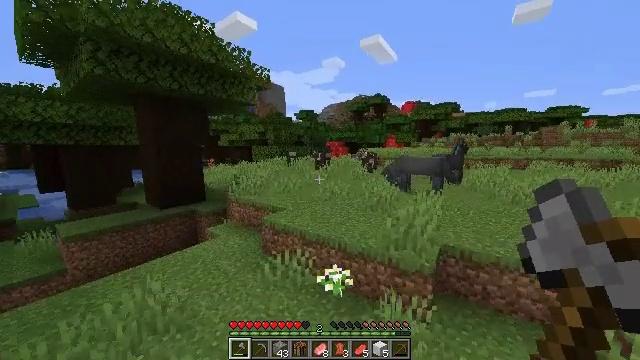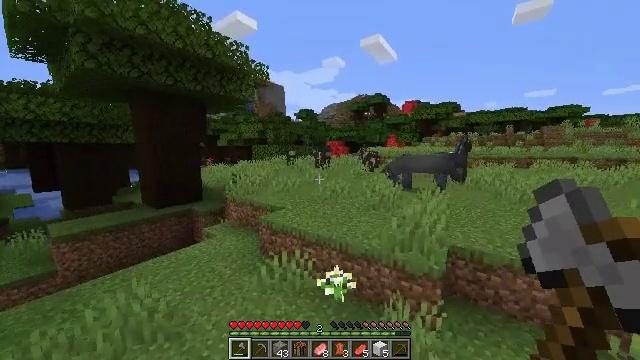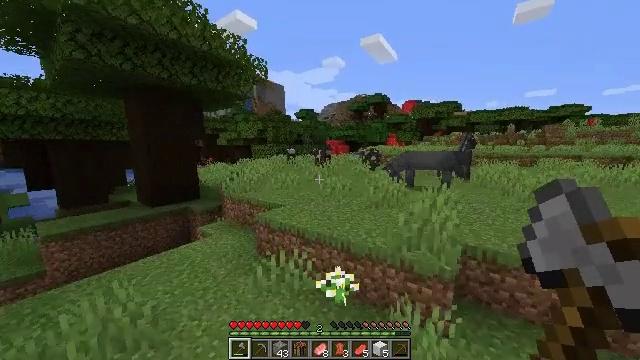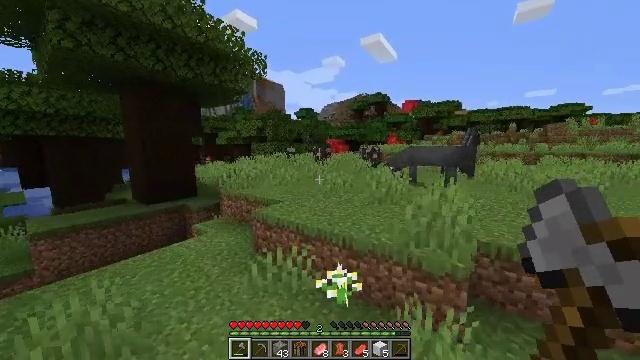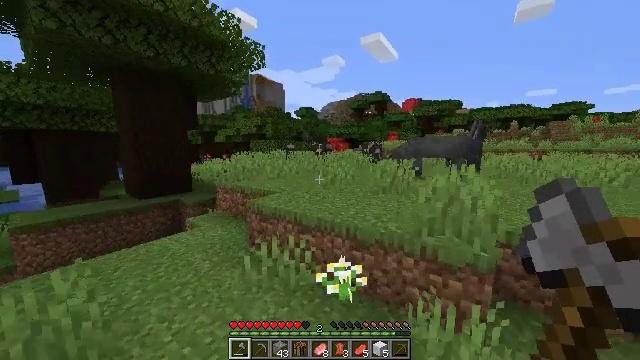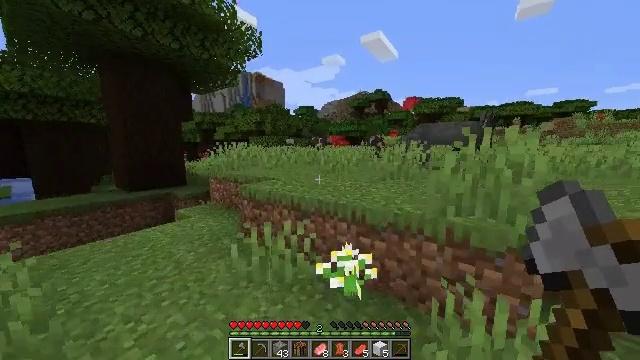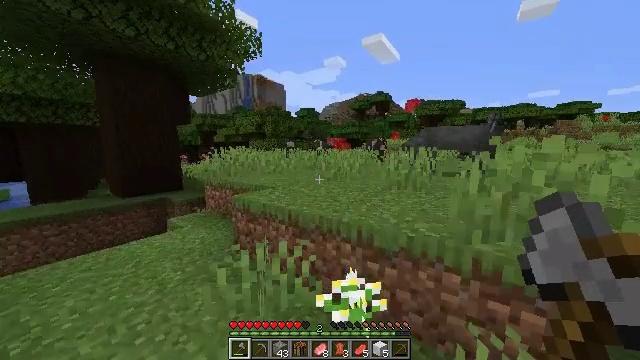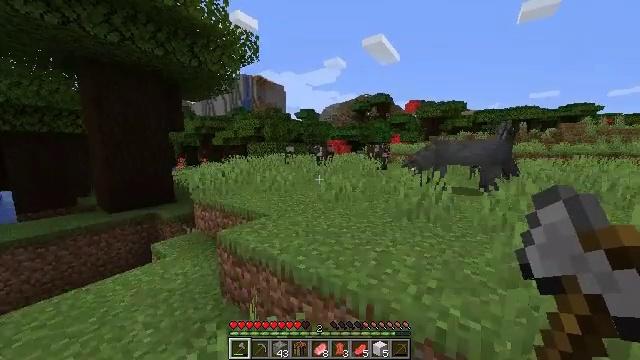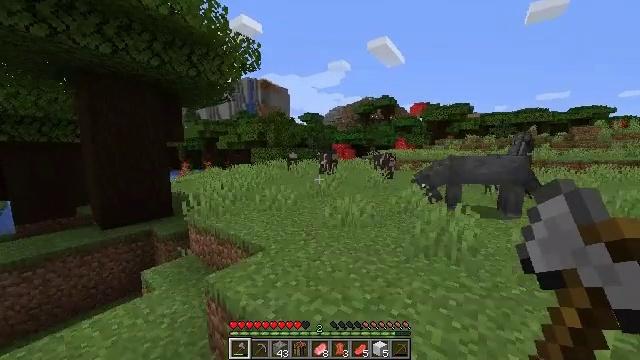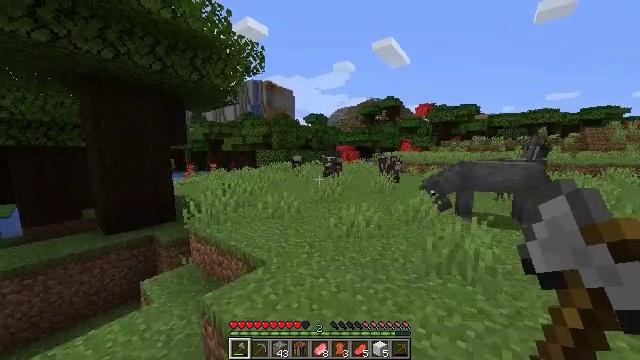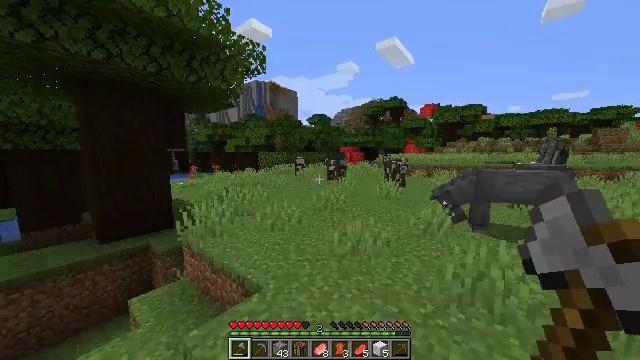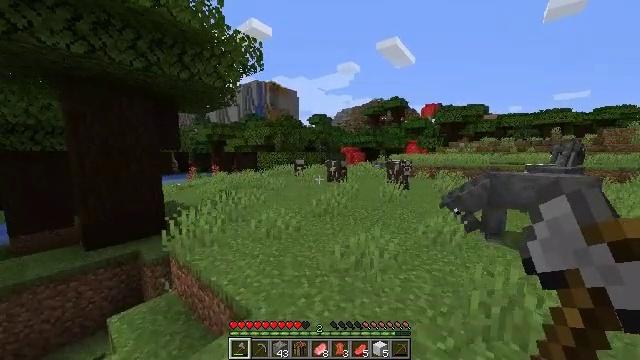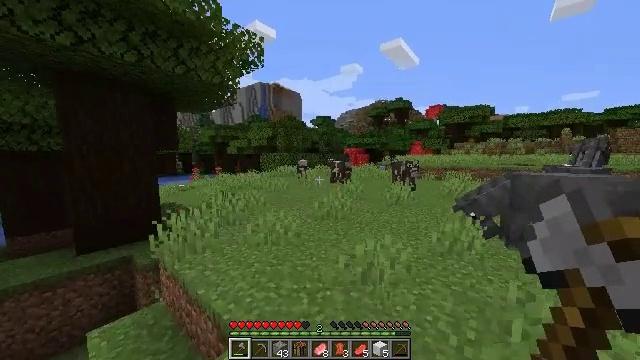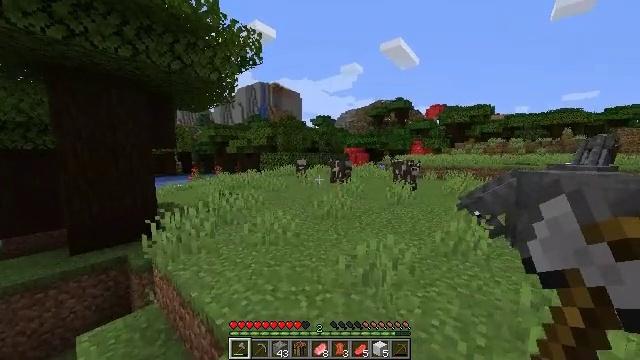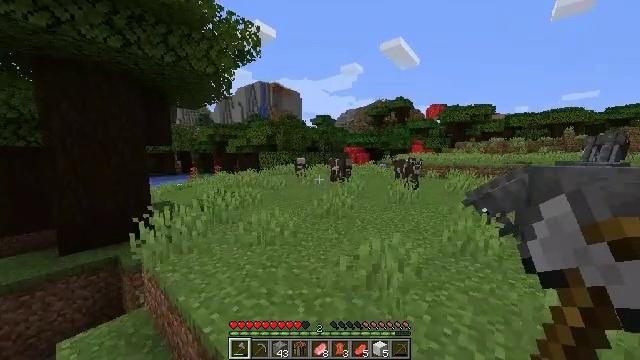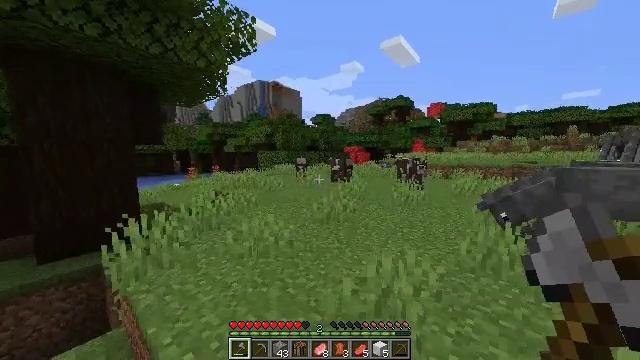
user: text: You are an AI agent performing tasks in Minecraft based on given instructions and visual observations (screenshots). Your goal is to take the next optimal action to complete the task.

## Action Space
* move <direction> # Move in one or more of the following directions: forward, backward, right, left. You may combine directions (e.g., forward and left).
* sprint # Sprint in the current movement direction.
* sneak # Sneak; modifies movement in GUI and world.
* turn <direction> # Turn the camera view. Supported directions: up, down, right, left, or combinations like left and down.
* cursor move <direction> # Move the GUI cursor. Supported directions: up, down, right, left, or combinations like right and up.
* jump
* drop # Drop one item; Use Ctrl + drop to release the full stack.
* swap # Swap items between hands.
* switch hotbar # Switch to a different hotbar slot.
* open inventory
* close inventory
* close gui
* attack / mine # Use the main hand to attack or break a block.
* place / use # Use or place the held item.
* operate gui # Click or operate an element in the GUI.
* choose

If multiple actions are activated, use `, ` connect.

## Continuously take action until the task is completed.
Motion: motion action
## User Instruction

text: Chop down the red mushroom block.
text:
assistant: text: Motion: move forward, jump
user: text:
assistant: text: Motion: move forward, jump
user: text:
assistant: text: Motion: move forward, jump
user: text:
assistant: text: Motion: move forward, jump
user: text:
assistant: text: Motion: move forward, jump
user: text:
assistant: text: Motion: move forward, jump
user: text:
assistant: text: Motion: move forward, jump
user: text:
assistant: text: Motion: move forward, turn left, jump
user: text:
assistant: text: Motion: move forward, turn left, jump
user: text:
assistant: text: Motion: move forward, jump
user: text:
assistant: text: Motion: move forward, jump
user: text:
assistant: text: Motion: move forward, jump
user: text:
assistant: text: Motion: move forward, sprint, jump
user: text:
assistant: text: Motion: move forward, sprint, jump
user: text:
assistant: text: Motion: move forward, sprint, jump
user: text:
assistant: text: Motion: move forward and move right, sprint, jump
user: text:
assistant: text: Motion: move forward and move right, jump
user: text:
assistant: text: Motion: move forward and move right, jump
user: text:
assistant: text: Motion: move forward and move right, turn left, jump
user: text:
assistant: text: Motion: move forward and move right, turn left and up, jump
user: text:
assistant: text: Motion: move forward and move right, turn left, jump
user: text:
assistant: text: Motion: move forward, jump
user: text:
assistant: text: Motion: move forward, jump
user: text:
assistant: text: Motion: move forward, jump
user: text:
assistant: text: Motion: move forward, jump
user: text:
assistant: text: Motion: move forward and move right, jump
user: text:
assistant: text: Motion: move forward and move right, jump
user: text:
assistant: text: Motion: move forward and move right, jump
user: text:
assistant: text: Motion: move forward and move right, jump
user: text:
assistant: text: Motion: move forward and move right, jump